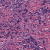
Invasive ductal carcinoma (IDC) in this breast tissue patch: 1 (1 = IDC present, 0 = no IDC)